Aerial crown-view tile of a tropical tree (Barro Colorado Island, Panama), acquired 20250414:
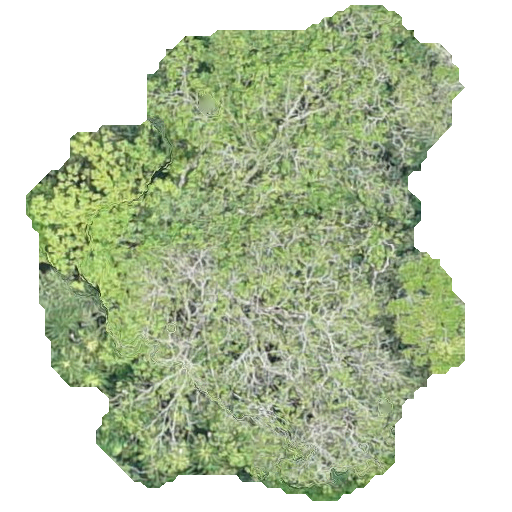
Species: Hura crepitans
GBIF accepted scientific name: Hura crepitans
Crown area: 233.412 m²